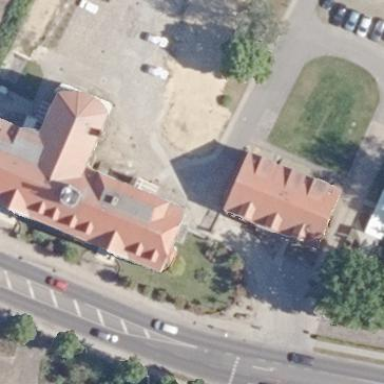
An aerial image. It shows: Public townhall.